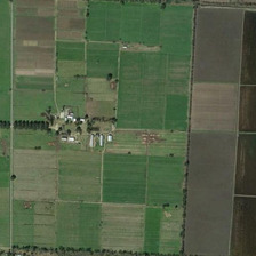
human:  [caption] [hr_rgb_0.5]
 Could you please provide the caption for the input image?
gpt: There are lots of green farmland on a square near the gray farmland.

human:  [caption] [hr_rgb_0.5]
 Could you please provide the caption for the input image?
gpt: Many parts of green farmland are in a square near some grey farmland.

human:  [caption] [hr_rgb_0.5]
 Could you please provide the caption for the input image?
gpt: a few crooked paths pass through the farm .

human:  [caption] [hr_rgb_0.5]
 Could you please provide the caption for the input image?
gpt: the little farm consists of grass and crops .

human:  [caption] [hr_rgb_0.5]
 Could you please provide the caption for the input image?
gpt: There are some trees and some houses in the green farmland .